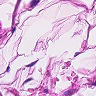
Metastatic tissue present: no